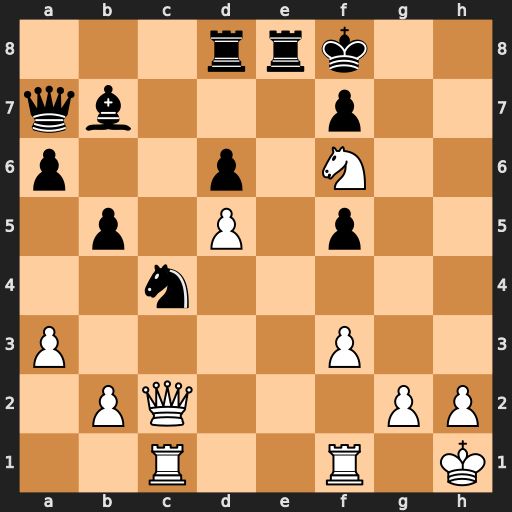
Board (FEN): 3rrk2/qb3p2/p2p1N2/1p1P1p2/2n5/P4P2/1PQ3PP/2R2R1K
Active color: w
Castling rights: -
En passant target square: -
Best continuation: Qxf5 Qd4 Qg5 Re5 Qh6+ Ke7 b3